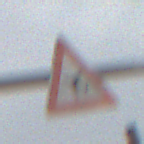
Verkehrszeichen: FlugbetriebRechts
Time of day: MorningAfternoon
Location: Outdoor (Suburban)
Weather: PartlyCloudy
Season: NotSpecified
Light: Natural